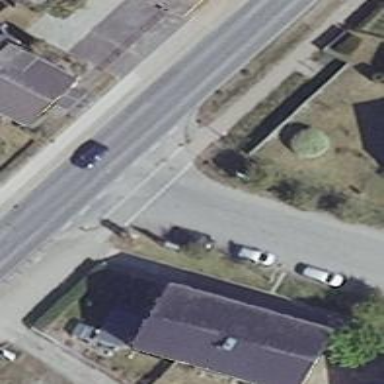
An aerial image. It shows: Road with "give way" sign.